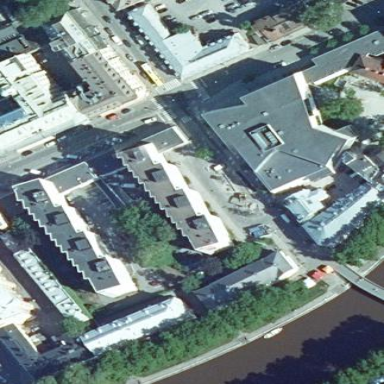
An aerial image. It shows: White building with brown tar paper roof.